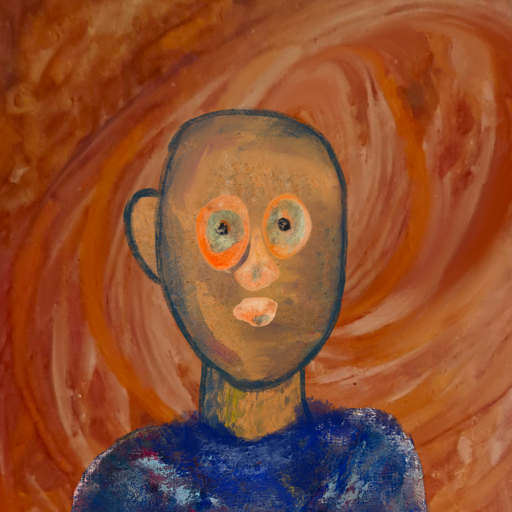
Background: Pious_Lady, Head And Neck Front: In_The_Sun, Face Front: Childish, Bust: Irani, Hair Front: Blank, Head Accessory: Blank, Second Necklace: Blank, Necklace: Blank, Baby: Blank